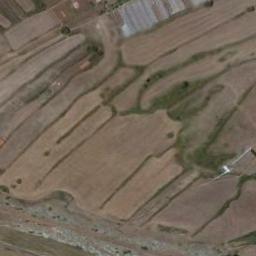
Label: terrace